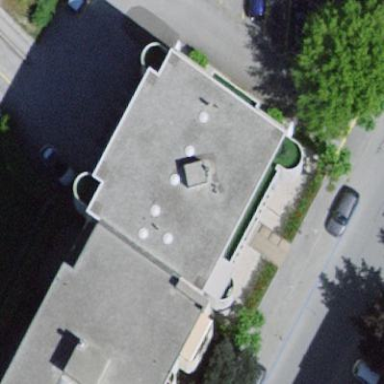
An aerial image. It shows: Flat-roofed apartment building.